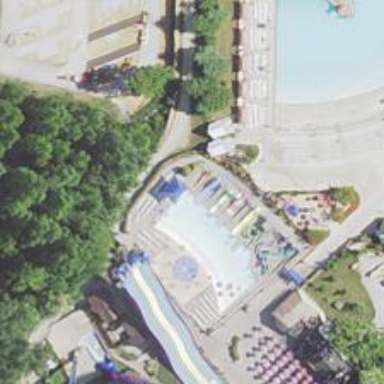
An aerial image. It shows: Water slide attraction.